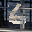
Label: 6